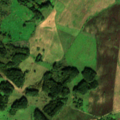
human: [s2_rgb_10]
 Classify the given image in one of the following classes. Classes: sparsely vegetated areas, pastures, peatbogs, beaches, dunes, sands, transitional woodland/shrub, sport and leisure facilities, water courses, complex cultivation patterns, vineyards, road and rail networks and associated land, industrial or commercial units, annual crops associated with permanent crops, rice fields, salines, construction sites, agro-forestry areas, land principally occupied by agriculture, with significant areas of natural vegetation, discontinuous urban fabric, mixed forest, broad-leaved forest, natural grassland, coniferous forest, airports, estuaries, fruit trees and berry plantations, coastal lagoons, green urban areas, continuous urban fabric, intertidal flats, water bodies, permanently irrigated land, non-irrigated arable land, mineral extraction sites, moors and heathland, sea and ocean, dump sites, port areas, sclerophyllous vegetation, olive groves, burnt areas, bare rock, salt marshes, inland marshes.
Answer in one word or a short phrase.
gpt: non-irrigated arable land, land principally occupied by agriculture, with significant areas of natural vegetation, broad-leaved forest